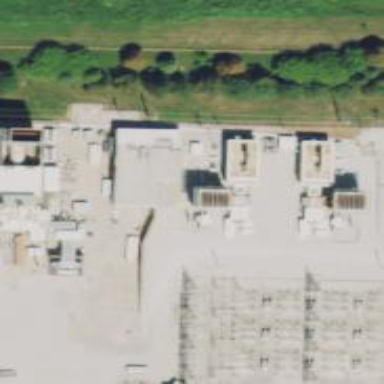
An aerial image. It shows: Generator for power supply.